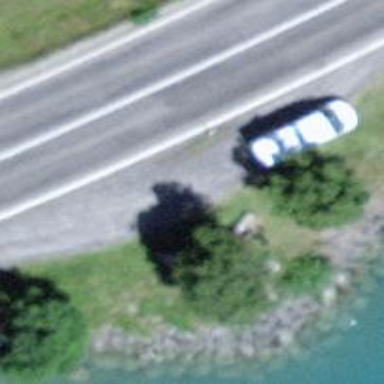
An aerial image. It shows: Bench.